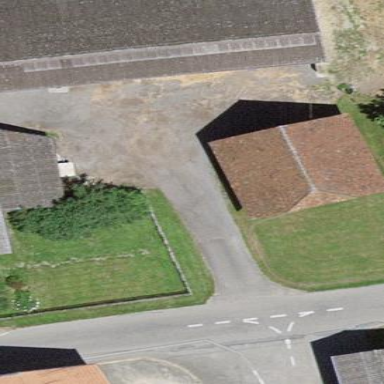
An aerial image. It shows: Rural barn.